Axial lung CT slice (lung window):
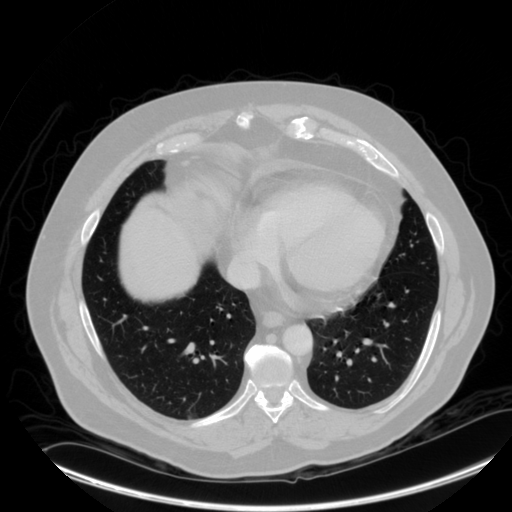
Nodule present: yes
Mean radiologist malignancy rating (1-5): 2.667